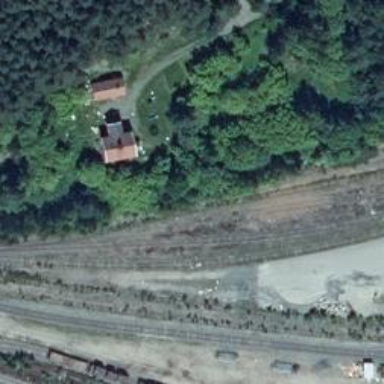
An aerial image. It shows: Disused railway yard.